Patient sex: M
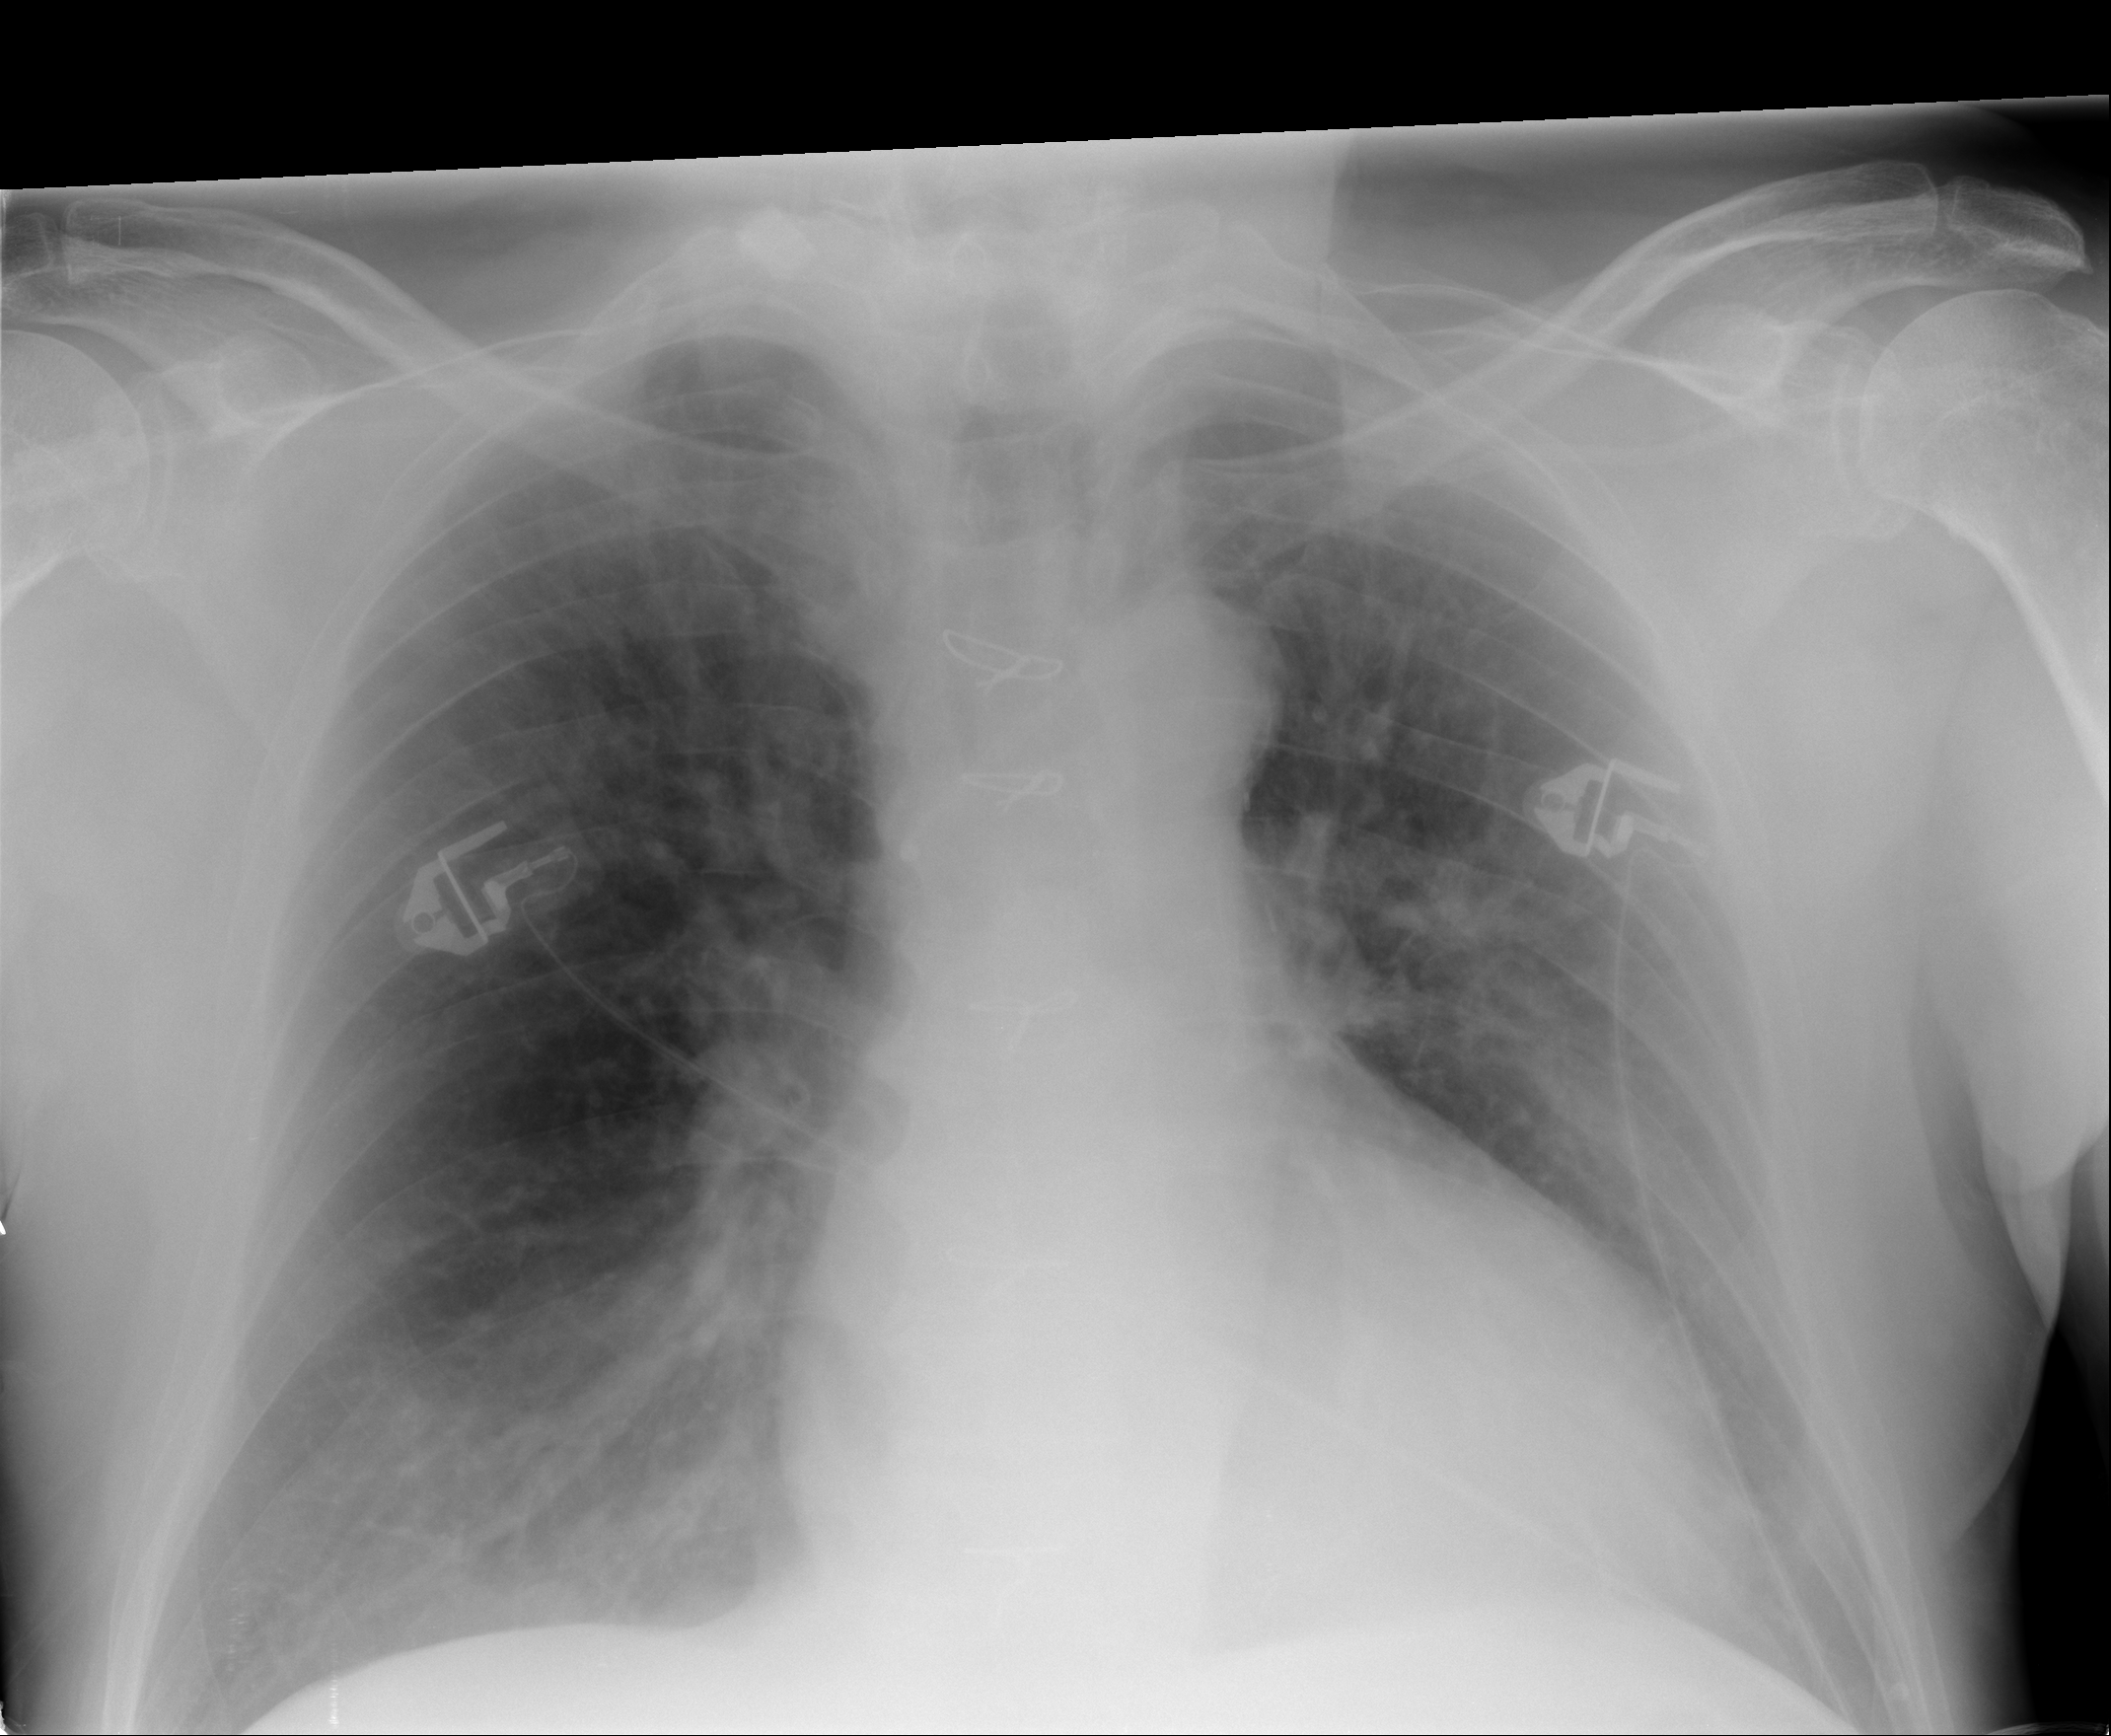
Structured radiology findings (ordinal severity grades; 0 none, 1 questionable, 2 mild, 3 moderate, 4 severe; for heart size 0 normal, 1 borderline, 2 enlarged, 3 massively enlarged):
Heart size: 2
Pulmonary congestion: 3
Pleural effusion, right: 0
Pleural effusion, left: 0
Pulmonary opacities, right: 3
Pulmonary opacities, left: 2
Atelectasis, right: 3
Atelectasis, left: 2